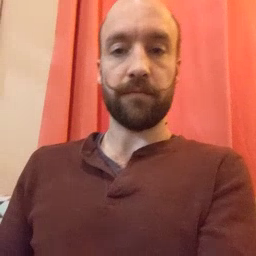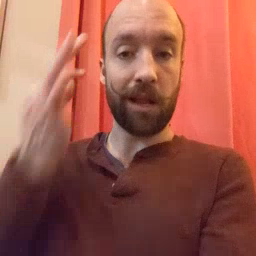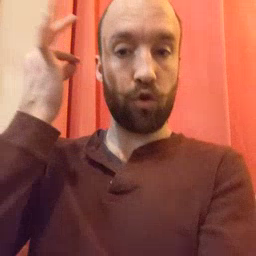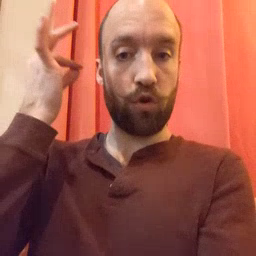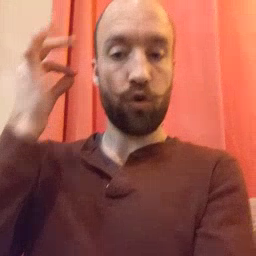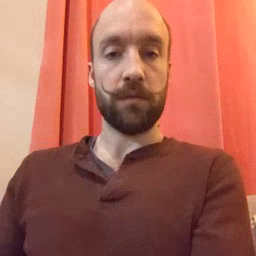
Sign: hair